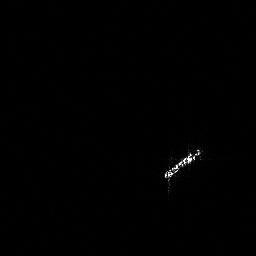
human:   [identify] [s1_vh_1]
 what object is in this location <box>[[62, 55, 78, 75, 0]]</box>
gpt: <ref>1 large ship at the right</ref>